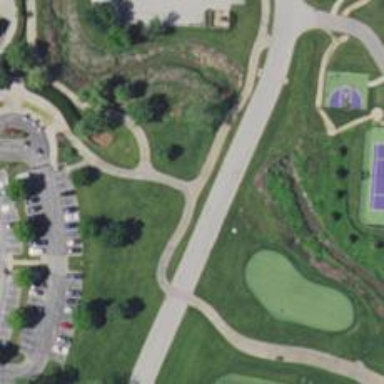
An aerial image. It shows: Path for golf carts.